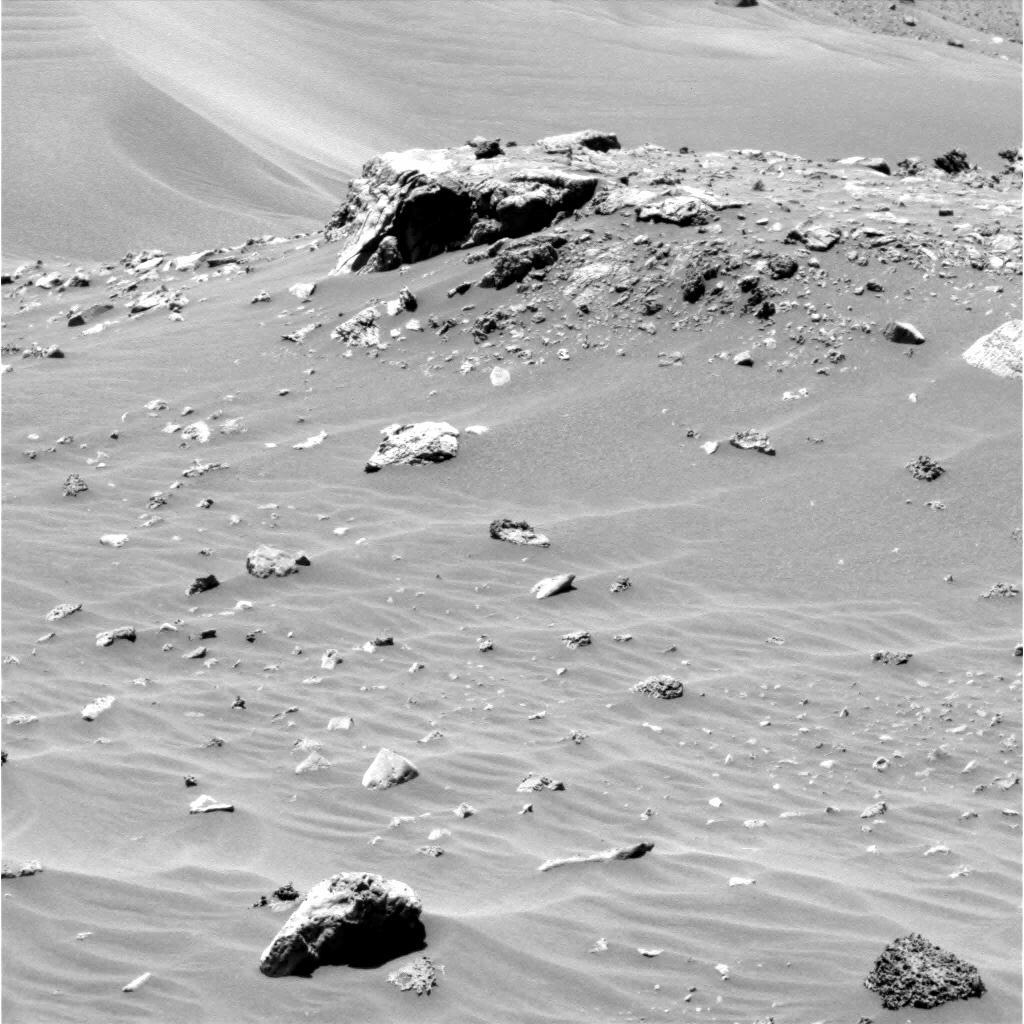
Terrain classes present: Bedrock, Gravel / Sand / Soil, Rock, Shadow